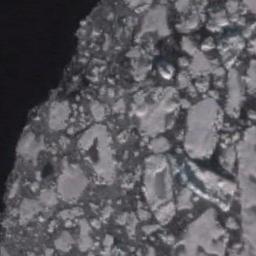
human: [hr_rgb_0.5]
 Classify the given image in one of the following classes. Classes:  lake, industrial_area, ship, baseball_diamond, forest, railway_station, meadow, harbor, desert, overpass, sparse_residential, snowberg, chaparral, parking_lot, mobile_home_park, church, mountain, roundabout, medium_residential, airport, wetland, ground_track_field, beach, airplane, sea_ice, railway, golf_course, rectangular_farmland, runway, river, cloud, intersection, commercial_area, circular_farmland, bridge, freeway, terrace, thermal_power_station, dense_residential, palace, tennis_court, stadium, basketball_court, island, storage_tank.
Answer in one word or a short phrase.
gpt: sea_ice